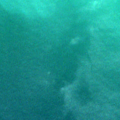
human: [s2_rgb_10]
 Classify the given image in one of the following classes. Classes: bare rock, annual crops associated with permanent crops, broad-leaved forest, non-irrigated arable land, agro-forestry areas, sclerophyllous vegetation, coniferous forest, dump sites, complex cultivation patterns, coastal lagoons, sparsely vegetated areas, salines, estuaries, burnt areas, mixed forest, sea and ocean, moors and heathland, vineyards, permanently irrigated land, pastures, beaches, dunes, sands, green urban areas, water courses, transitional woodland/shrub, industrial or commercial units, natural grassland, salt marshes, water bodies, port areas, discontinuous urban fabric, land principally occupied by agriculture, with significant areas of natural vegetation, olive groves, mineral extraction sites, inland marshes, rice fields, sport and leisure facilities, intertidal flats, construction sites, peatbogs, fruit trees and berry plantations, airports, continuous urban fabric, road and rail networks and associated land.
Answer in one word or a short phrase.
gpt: sea and ocean